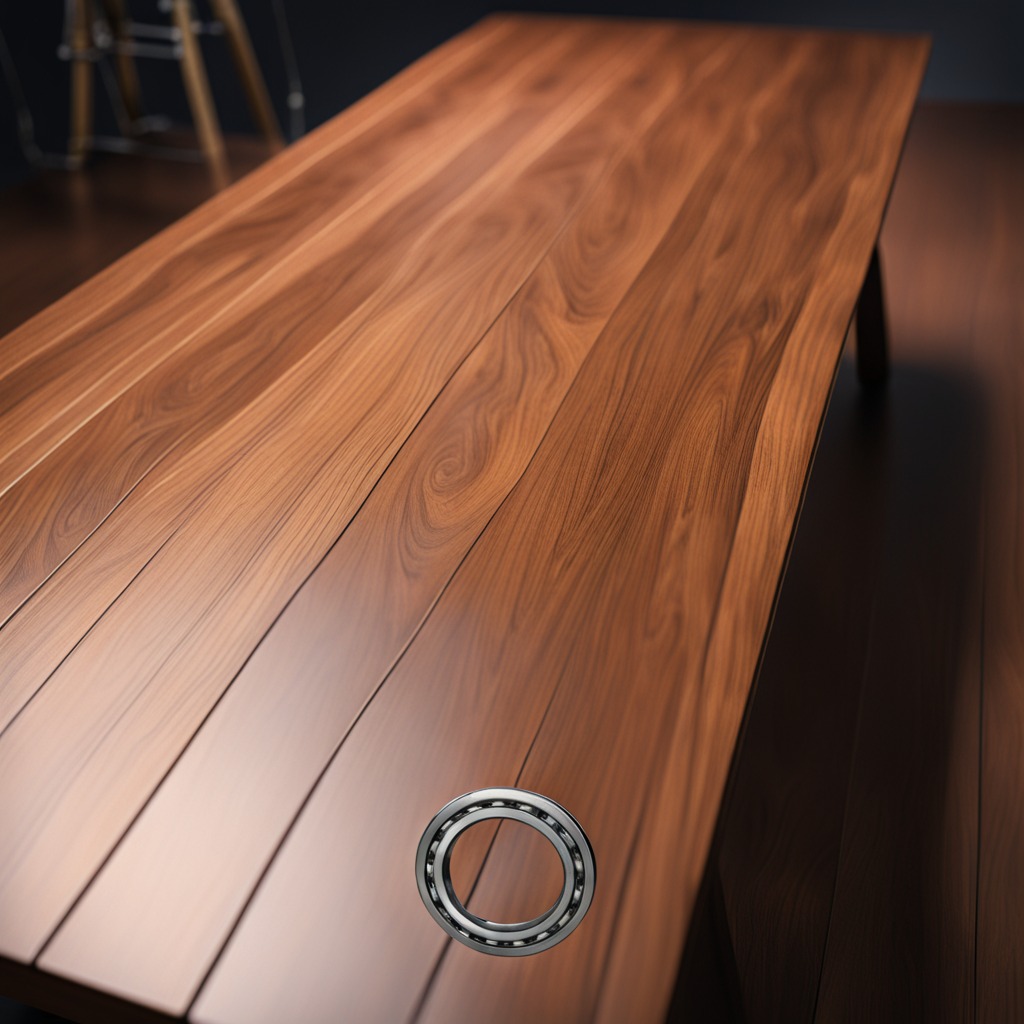
A metal ball bearing is lying on the wooden table in a carpentry studio rich wood textures side lighting.